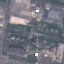
Land use / land cover: Industrial